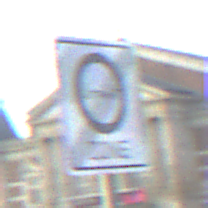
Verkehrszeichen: EndeUmweltzone
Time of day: MorningAfternoon
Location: Outdoor (Suburban)
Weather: PartlyCloudy
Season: NotSpecified
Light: Natural